Interaction volume radius: 5 \u00c5
Interaction volume height: 10 \u00c5
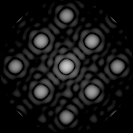
Disorder parameter: 0.04833